高三 · 度量几何学
13. 在 Rt $\triangle \mathrm{ABC}$ 中, $\mathrm{AC} \perp \mathrm{CB}, \mathrm{AB}=12, \mathrm{AC}=6$, 以 $\mathrm{C}$ 为圆心, 作与 $\mathrm{AB}$ 相切的圆 $\mathrm{C}$, 则 $\odot \mathrm{C}$ 的半径 $\mathrm{r}=$
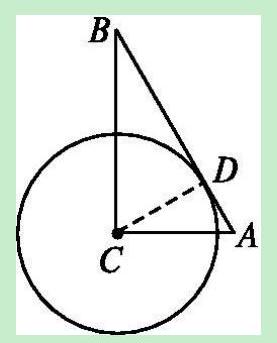
答案: $3 \sqrt{3}$
解析: ：解答：如图,设切点为 $\mathrm{D}$, 连接 CD,

则 $\mathrm{CD} \perp \mathrm{AB}, \mathrm{CD}=\mathrm{r}$.

$\because \mathrm{AC} \perp \mathrm{CB}, \therefore \mathrm{CD}^{2}=\mathrm{AD} \cdot \mathrm{BD}$.

又 $A B=12, A C=6, A C^{2}=A D \cdot A B, \therefore A D=\frac{A C^{2}}{A B}=\frac{6^{2}}{12}=3$.
$\therefore \mathrm{BD}=\mathrm{AB}-\mathrm{AD}=12-3=9$.

$\therefore \mathrm{CD}^{2}=3 \times 9=27$,

$\therefore \mathrm{CD}=3 \sqrt{3}$.

分析: 本题主要考查了圆的切线的性质及判定定理, 解决问题的关键是根据圆的切线的性质及判定定理结合所给条件计算即可